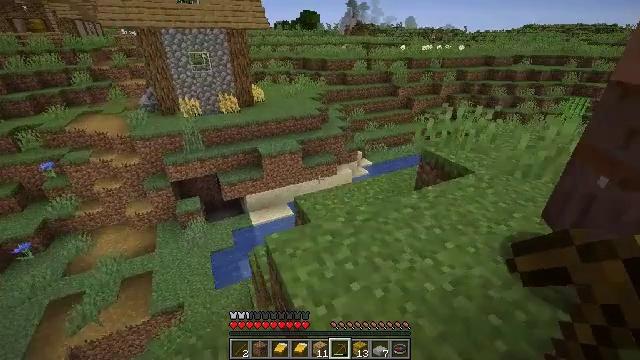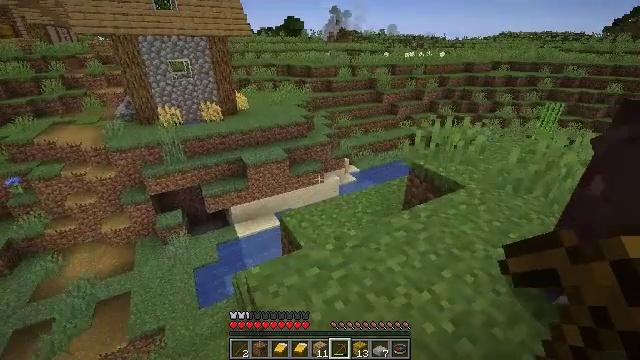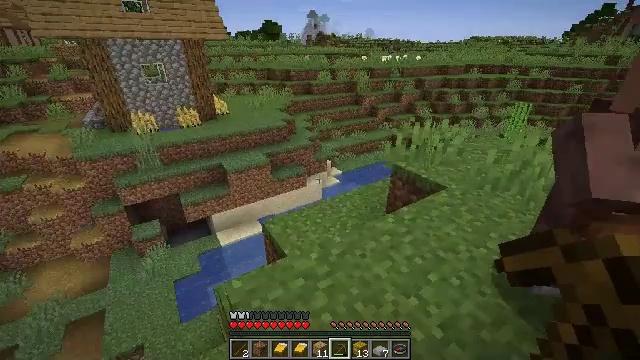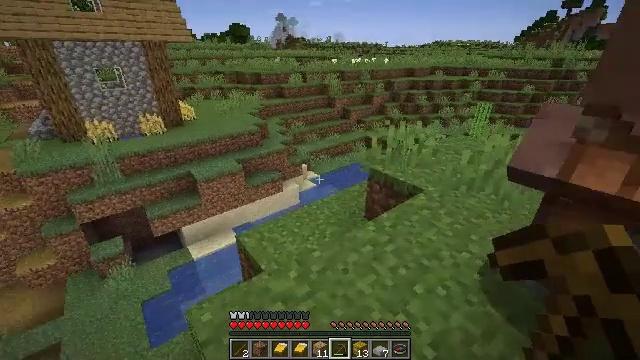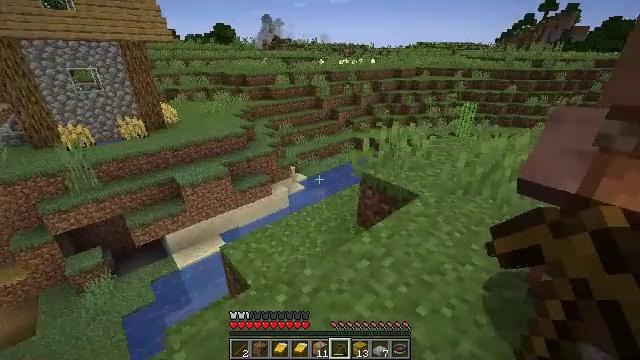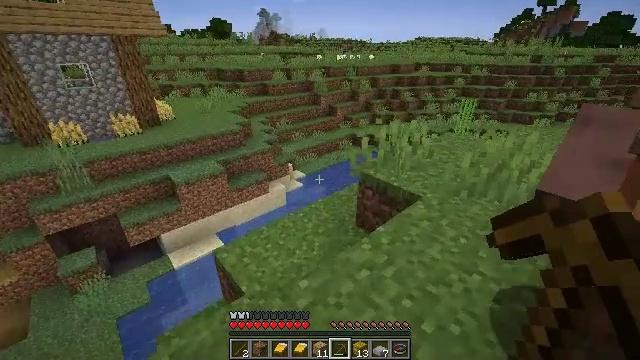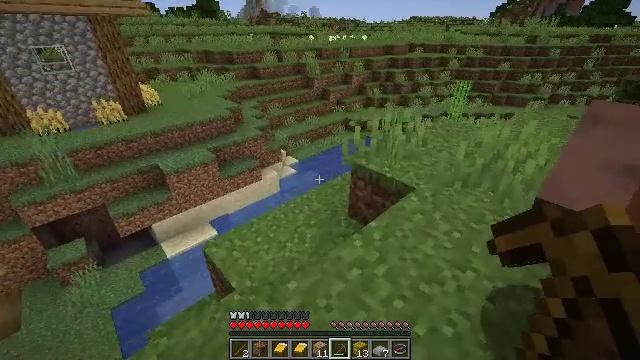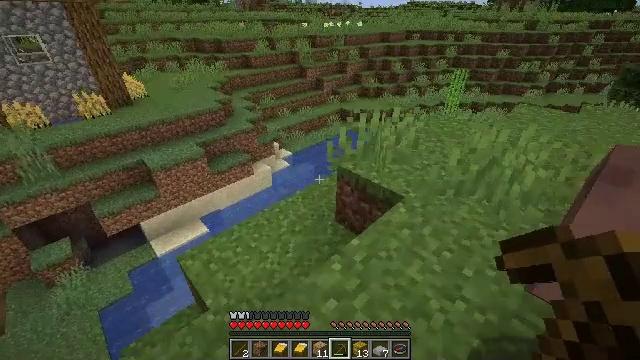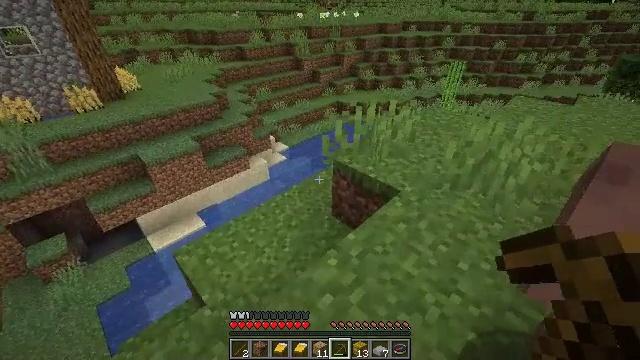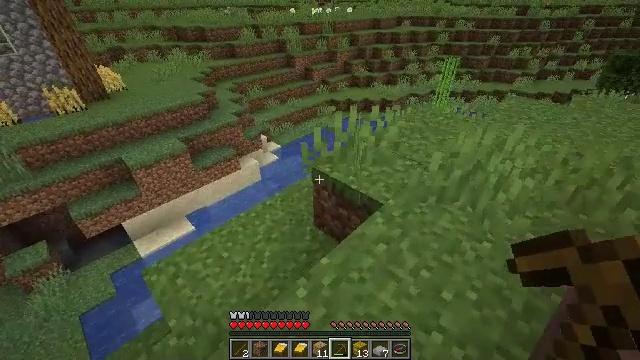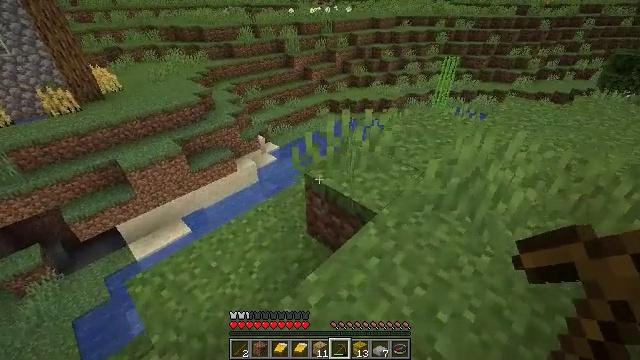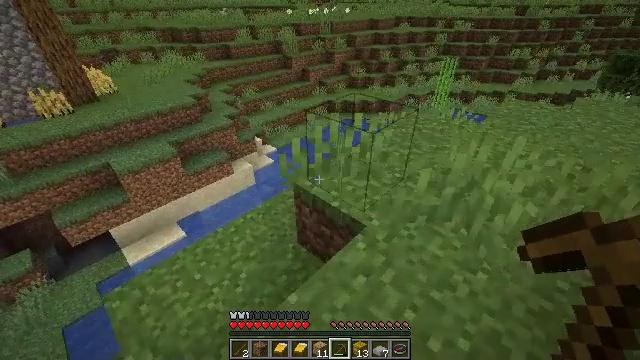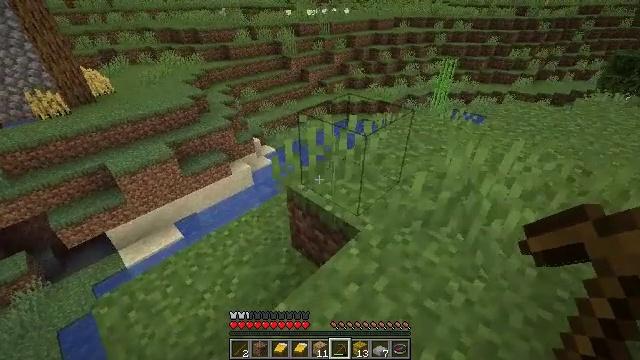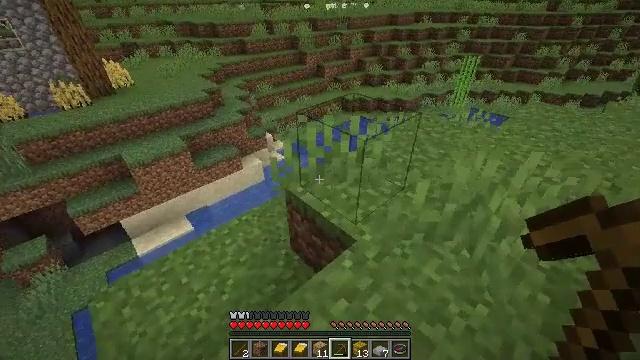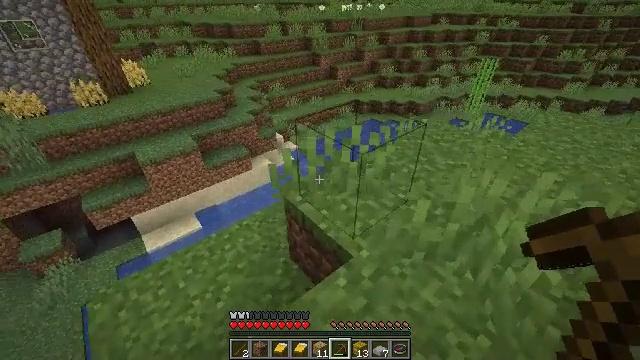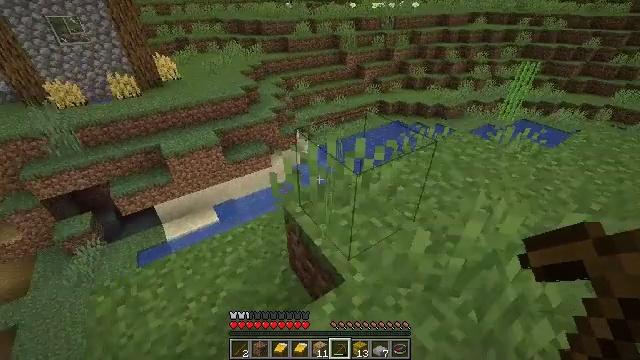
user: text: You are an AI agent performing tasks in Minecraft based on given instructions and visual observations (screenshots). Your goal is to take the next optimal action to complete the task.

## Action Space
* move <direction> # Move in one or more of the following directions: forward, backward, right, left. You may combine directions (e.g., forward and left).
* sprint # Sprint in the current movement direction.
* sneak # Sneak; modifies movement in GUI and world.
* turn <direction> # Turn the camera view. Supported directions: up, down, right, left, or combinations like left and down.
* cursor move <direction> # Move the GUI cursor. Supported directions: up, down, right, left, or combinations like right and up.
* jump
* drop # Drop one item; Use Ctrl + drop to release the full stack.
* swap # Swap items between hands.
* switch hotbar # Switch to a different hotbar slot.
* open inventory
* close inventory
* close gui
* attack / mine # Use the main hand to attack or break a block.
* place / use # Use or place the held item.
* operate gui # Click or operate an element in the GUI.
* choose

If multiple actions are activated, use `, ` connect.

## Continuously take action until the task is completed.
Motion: motion action
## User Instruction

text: Remove the white bed from its place.
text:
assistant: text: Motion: move forward, turn right and up
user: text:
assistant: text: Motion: move forward, turn right
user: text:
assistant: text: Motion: move forward, turn right
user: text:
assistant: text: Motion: move forward, turn right
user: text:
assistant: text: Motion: move forward and move right
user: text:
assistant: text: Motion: move forward and move right, turn right and down
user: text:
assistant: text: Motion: move forward and move right, turn down
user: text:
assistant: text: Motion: move forward and move right, turn down
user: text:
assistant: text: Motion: move forward and move right
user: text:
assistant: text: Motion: move forward and move right
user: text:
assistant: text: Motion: move forward and move right
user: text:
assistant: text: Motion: move forward and move right
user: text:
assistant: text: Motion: move forward and move right, turn left
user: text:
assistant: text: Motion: move forward and move right, turn left
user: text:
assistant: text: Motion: move forward and move right, turn left
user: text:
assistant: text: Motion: move forward, turn left
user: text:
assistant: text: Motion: move forward, turn left and up
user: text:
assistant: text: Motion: move forward, turn left and up
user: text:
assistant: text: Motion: move forward, turn left and up
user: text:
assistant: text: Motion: move forward
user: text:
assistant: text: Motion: move forward
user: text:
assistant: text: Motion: move forward
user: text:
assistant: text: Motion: move forward, turn right and down
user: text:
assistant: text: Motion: move forward, turn right
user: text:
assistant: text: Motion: move forward
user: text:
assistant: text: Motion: move forward
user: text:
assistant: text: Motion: move forward
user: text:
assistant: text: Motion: move forward
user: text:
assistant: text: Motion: move forward, turn left and down
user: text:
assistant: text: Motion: move forward, turn left and down